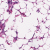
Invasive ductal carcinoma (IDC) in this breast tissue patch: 0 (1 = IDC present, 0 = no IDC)